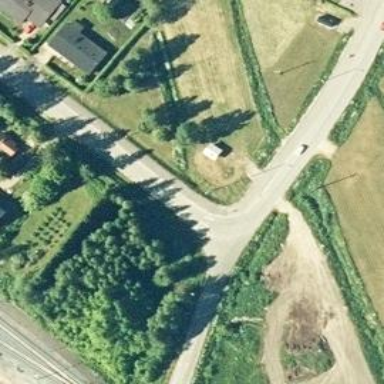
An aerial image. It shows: Asphalt cycleway.